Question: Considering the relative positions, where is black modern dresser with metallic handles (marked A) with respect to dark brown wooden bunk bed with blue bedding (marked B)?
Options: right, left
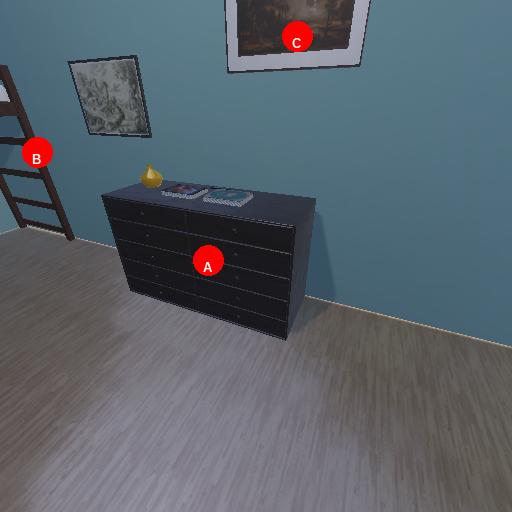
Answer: right